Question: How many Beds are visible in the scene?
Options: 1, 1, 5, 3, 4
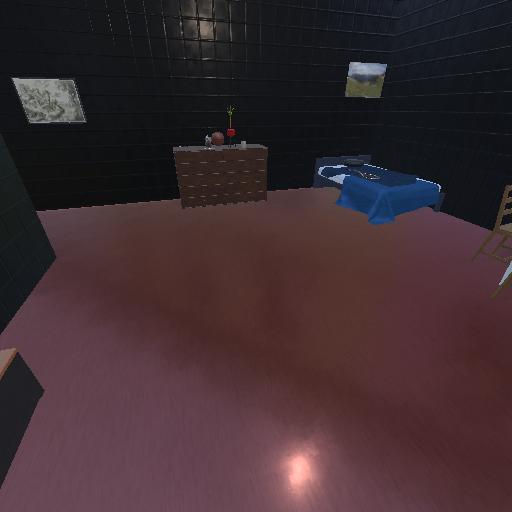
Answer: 1